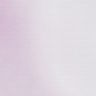
Metastatic tissue present: no